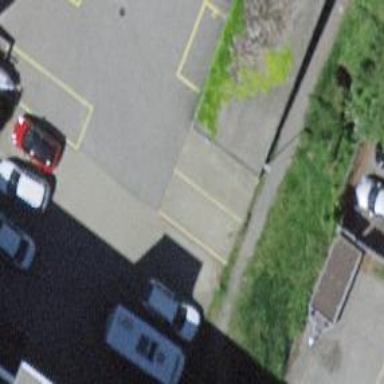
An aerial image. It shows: Driveway tunnel under the road.